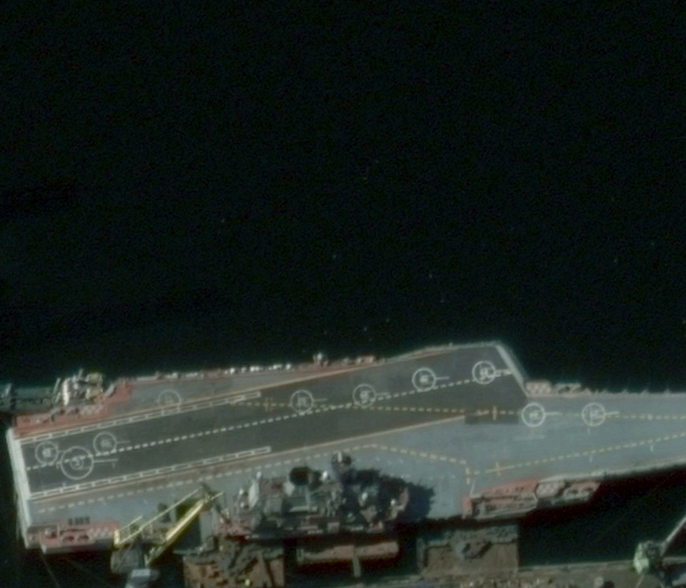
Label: aircraft_carrier